Field crop: tomato
Growth stage: 1
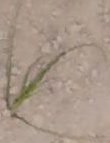
Species: cyperus